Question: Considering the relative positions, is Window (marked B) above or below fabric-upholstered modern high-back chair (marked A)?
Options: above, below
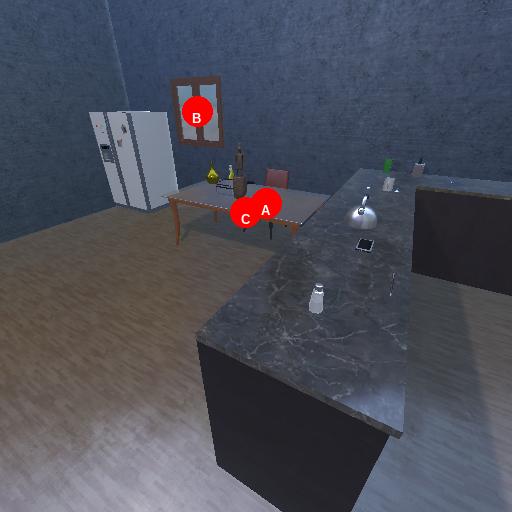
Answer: above